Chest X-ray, PA view. Patient: 58 years old, sex M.
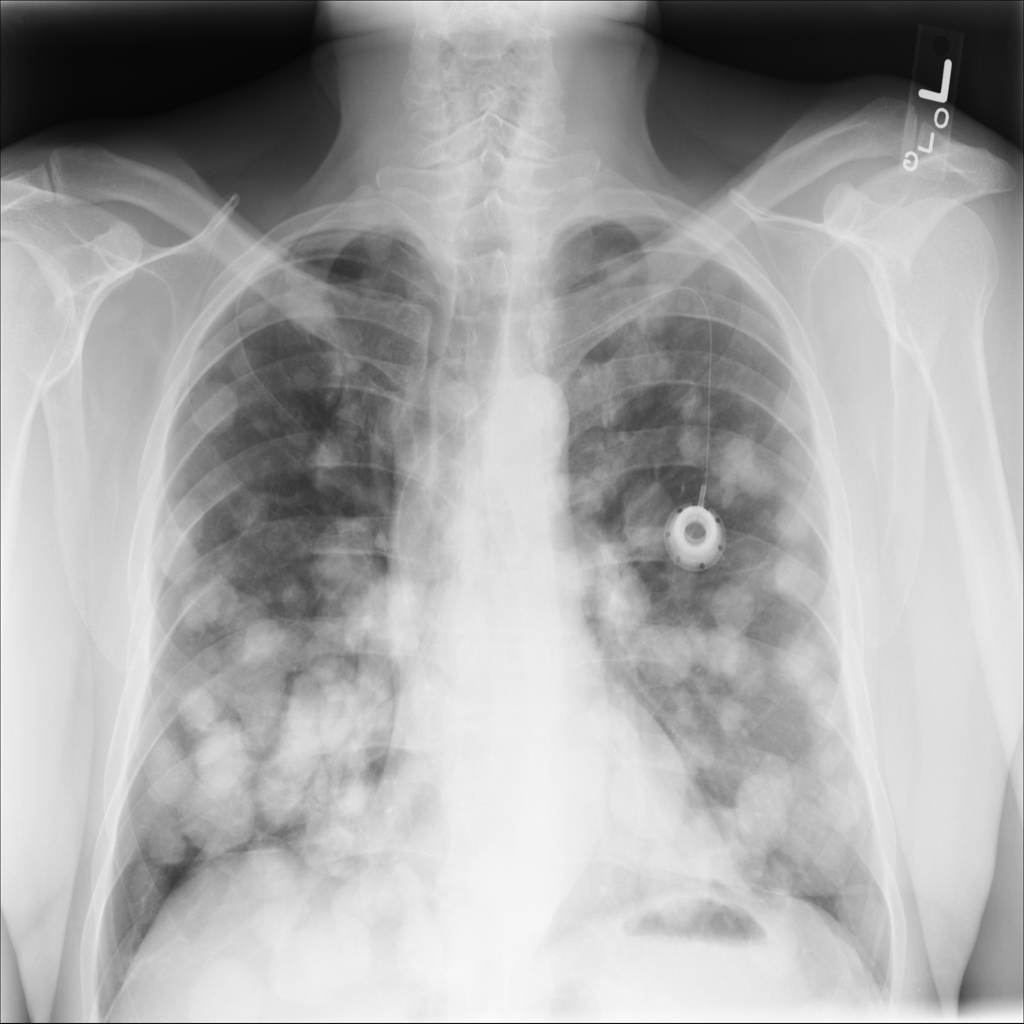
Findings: No Finding